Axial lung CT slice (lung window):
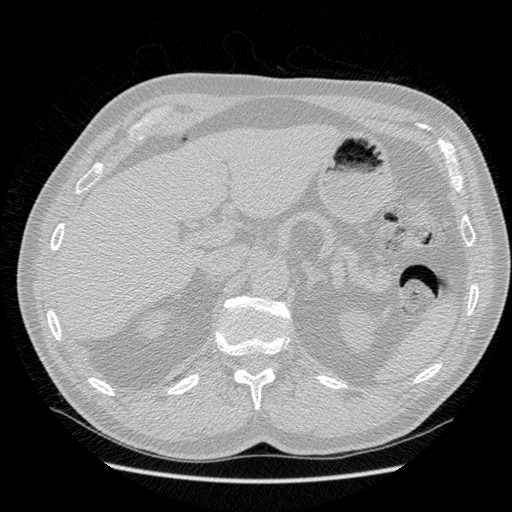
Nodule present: no